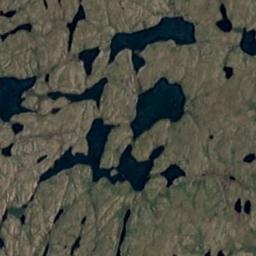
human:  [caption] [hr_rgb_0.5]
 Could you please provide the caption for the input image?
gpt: The wetland consists of bare land and water .

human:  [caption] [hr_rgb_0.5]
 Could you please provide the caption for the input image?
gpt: There is a large area of ​​dense brown bare land in a lake in a wetland .

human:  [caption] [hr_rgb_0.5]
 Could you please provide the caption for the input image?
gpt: There are many different shapes of water around the wetlands .

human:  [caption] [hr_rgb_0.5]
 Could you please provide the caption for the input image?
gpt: This wetland is totally covered with vegetation .

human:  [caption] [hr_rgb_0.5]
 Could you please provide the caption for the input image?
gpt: There are much bare land and some water areas on the wetland .